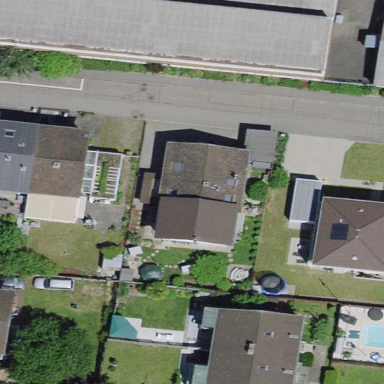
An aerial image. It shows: Simple house.